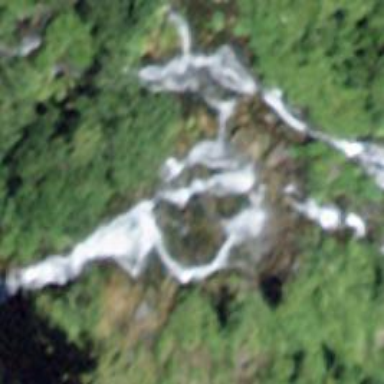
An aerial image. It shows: Beautiful waterfall in nature.